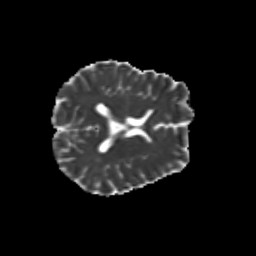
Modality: MD
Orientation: axial
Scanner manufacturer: siemens
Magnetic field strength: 3 T
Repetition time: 9.2 s
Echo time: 0.084 s